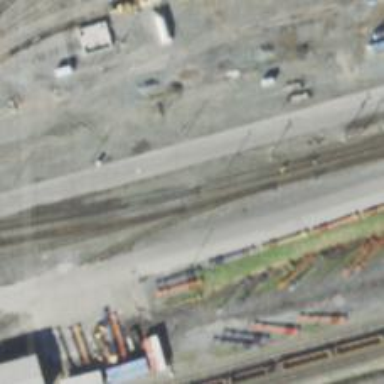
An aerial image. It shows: Railway yard used for servicing trains.